Question: Is there any? If not, what do you suggest? Right now we are using a plethora of split containers, and the way it's coded makes it very difficult to add new controls, especially in the same panels, resizing is hopeless amongst other things. It could be recoded again using split containers in a much better way, but is there a better alternative?

Image courtesy of Sun's "<URL>".
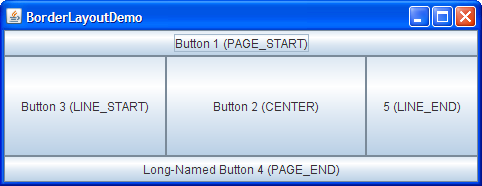
Answer: It sounds like you want a <URL>.
Here's the demonstration image: <URL>
<URL>
which bears striking similarity to yours.
In WinForms, you just use the pre-existing <URL>